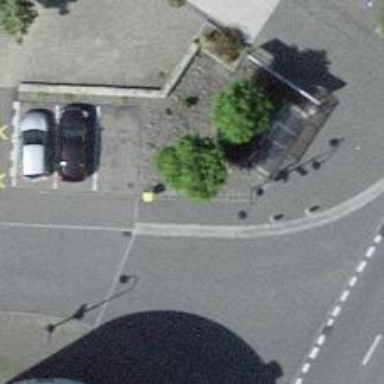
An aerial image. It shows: Post box is visible.